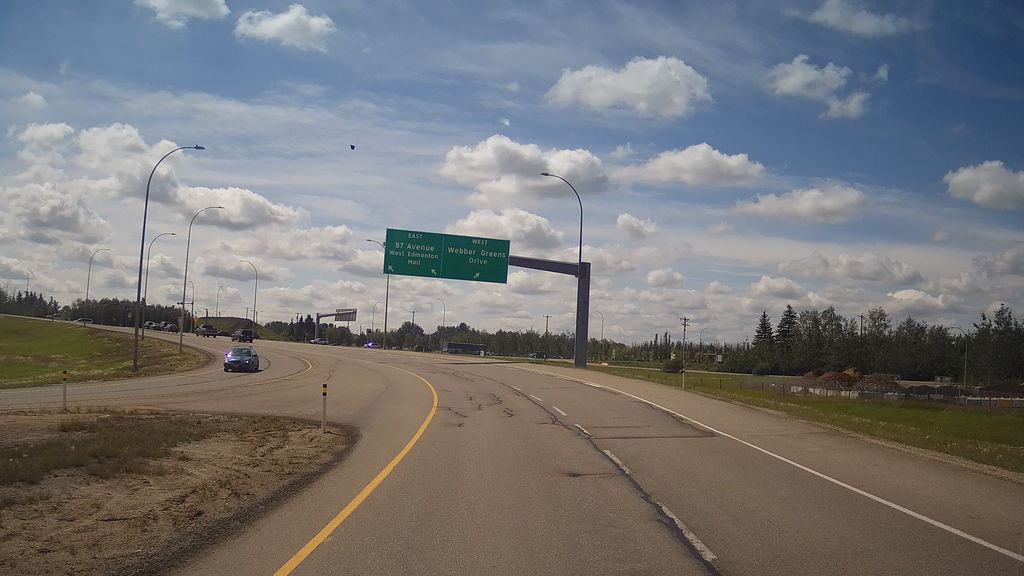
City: edmonton